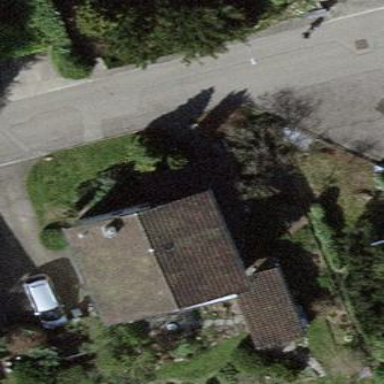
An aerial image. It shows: Pitched roof building.